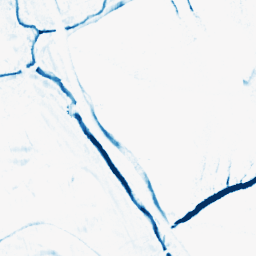
Category: morphological
Decomposition family: morphological_rect
Decomposition parameters: operation: closing
width: 5
height: 10
Upsampling method: bilinear
Upsampling parameters: scale: 2
Upsampling scale: 2